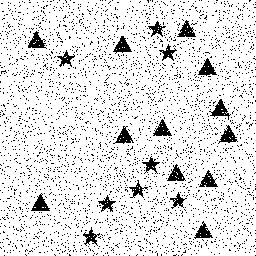
Squares: 0
Triangles: 12
Stars: 8
Total shapes: 20